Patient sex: M
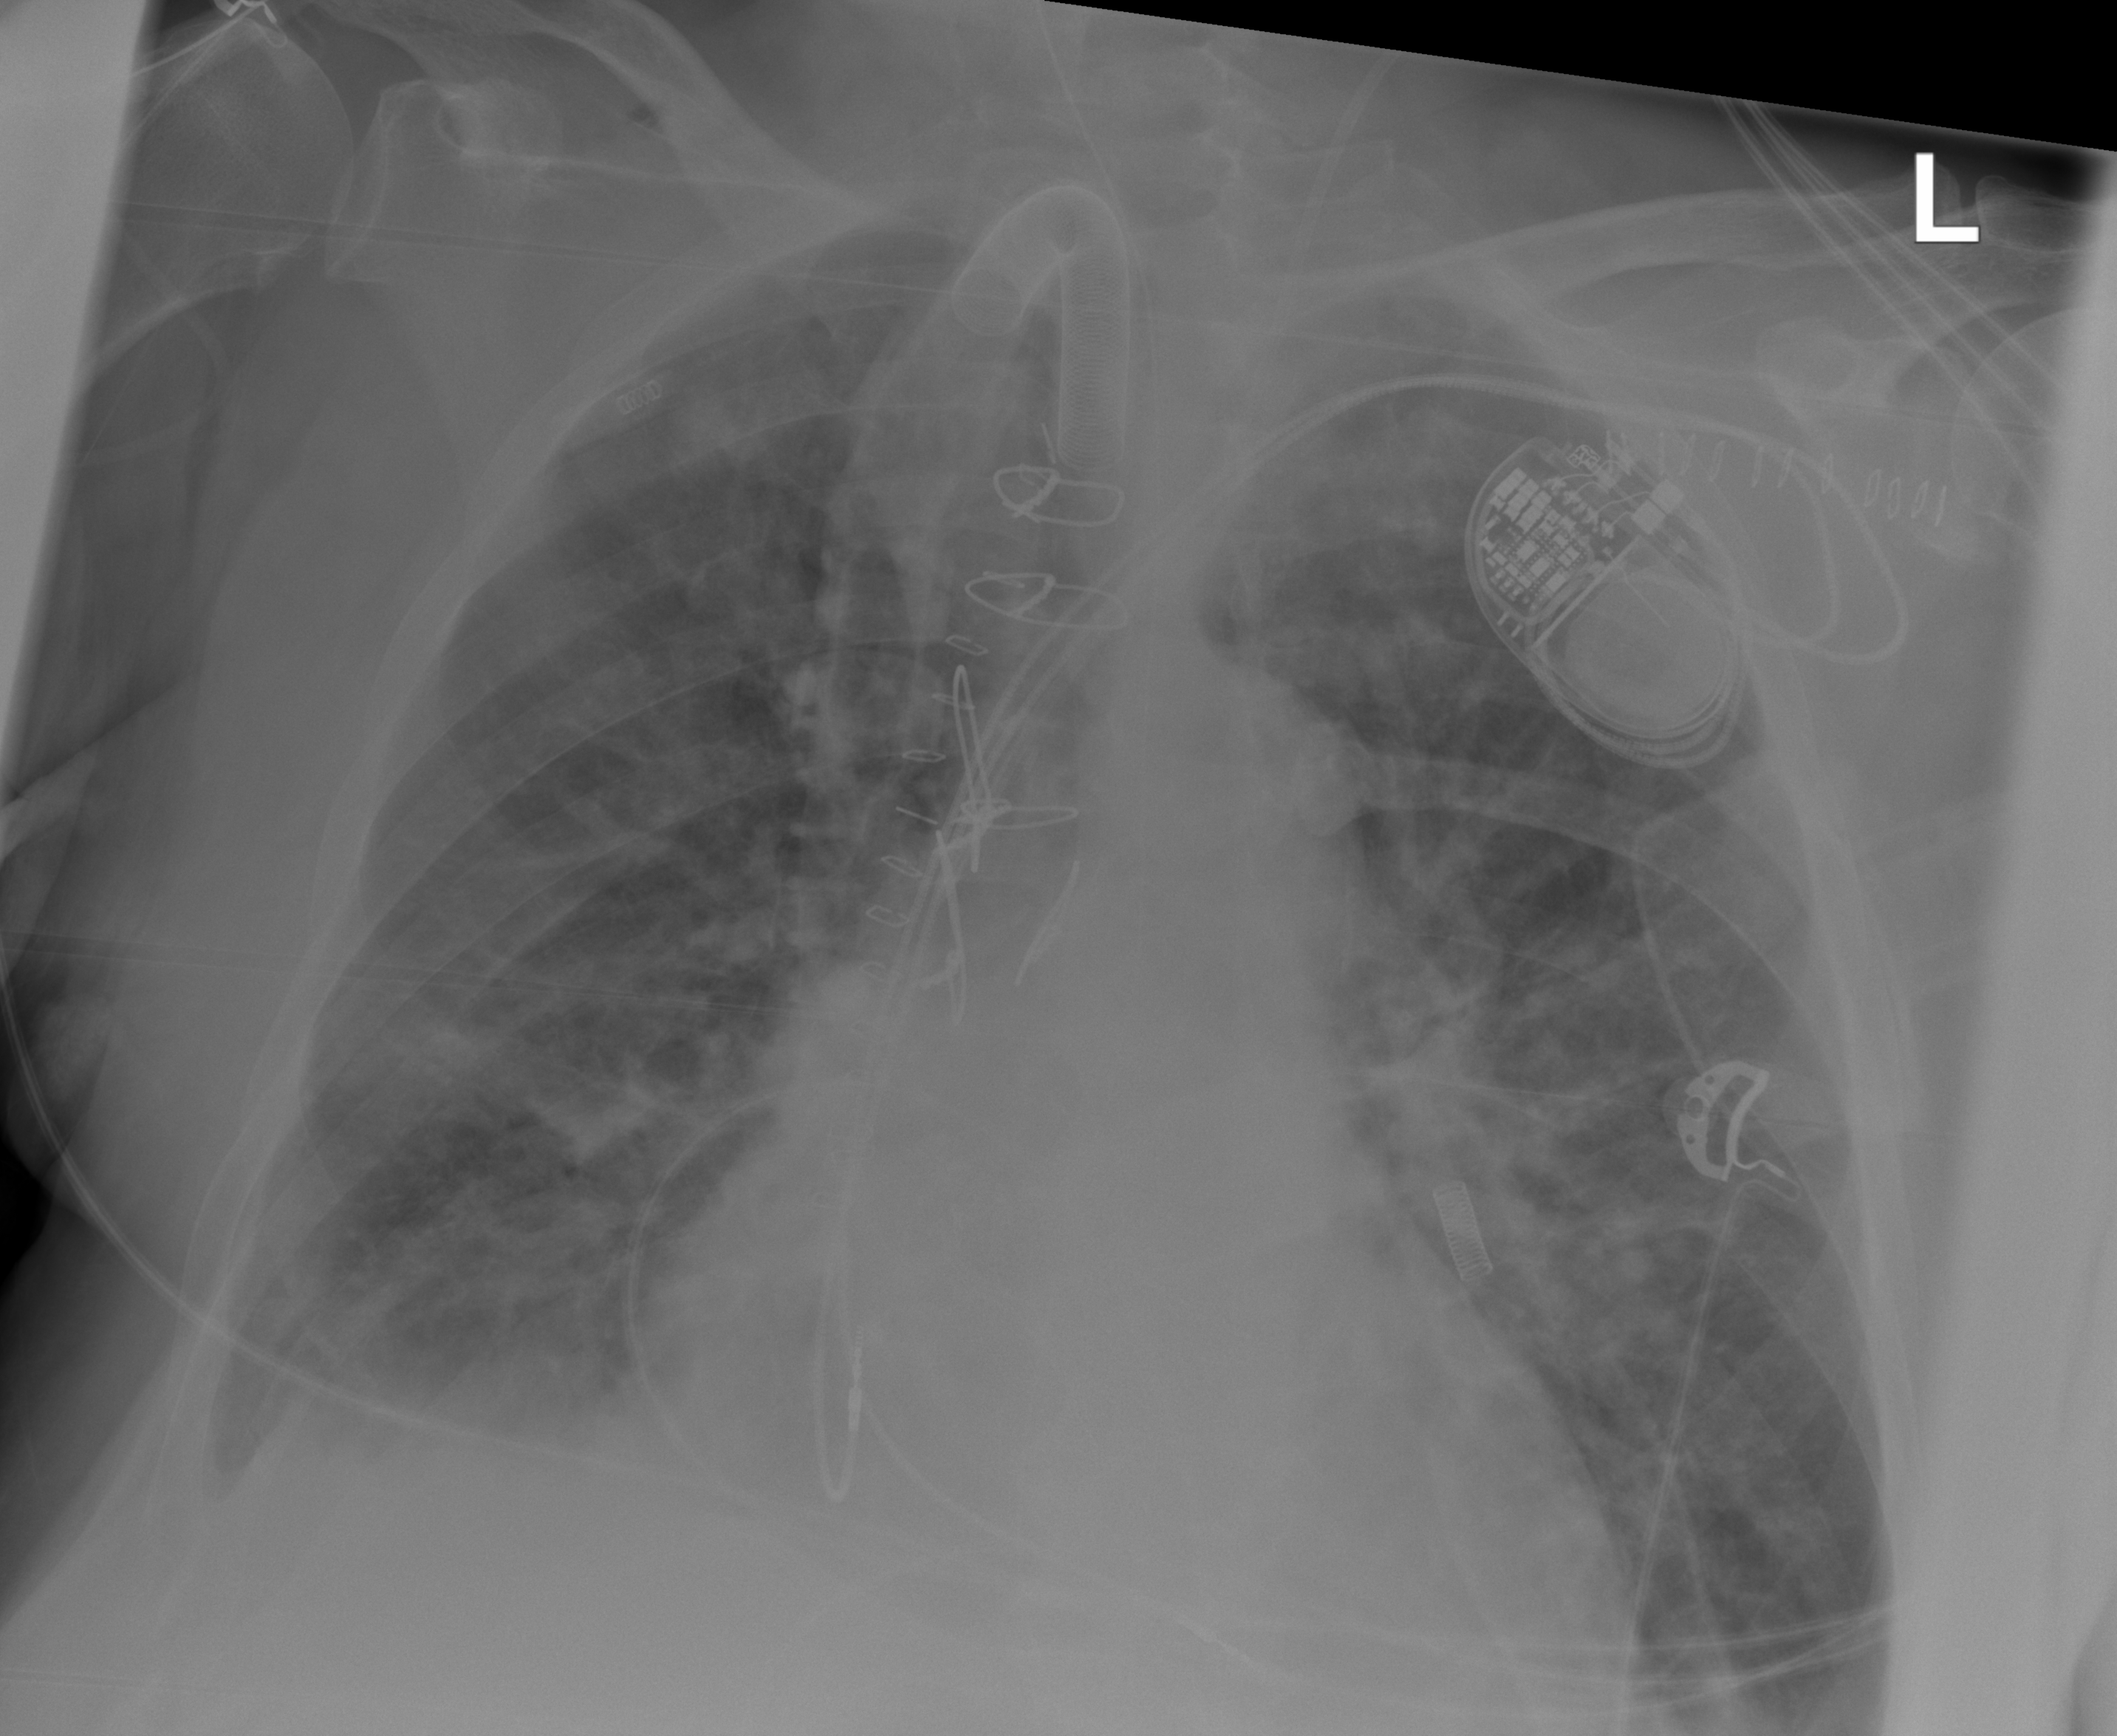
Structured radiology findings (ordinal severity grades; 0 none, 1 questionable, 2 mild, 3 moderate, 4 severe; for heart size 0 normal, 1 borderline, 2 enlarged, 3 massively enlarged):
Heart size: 2
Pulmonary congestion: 2
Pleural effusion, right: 2
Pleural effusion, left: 0
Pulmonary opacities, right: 2
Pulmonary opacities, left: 2
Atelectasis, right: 2
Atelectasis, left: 2